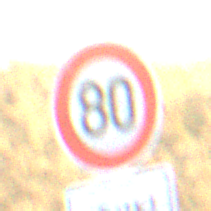
Verkehrszeichen: Geschwindigkeit80
Zusatzzeichen unten: HinweiseAufGefahrenDurchVerbaleAngabe10
Umgebung: Outdoor, Nature
Tageszeit: SunriseSunset
Wetter: Clear
Licht: Natural
Jahreszeit: NotSpecified
Kontrast: LowContrast